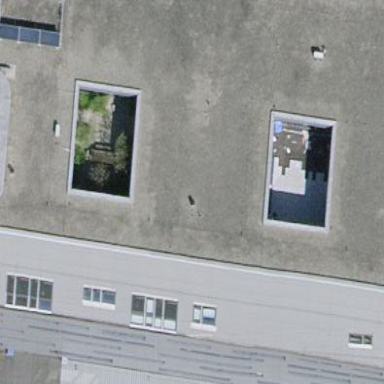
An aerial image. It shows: Office building.